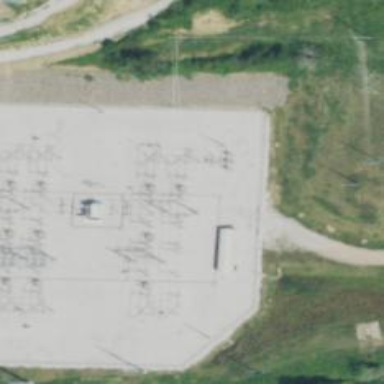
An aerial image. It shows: Switch used for power control.